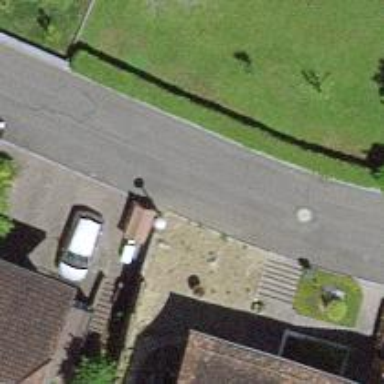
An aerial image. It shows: Hedge acting as barrier.